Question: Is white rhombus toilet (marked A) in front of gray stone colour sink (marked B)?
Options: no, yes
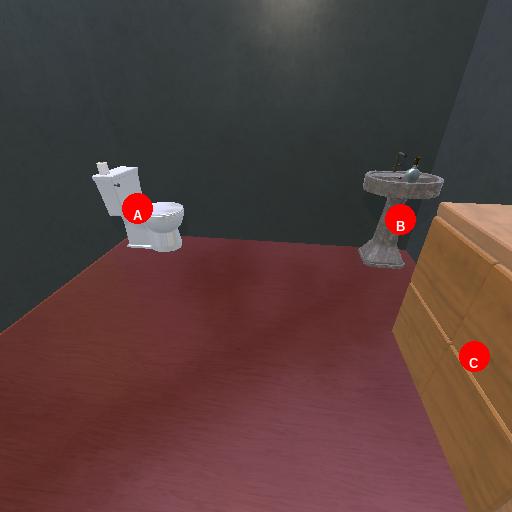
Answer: no